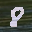
Label: 8